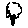
Label: tree